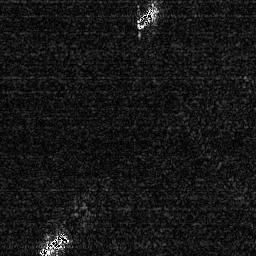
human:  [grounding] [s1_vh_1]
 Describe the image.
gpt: In the satellite image, there is  <ref>1 medium ship </ref> <box>[[14, 90, 26, 99, 0]]</box> located at bottom left,  <ref>1 medium ship </ref> <box>[[51, 0, 62, 12, 0]]</box> located at top.